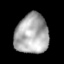
Tissue: lung
Cell type: Epithelial cells
Senescence score: 0.2174
Nuclear area (px): 1302
Mean DAPI intensity: 171.021